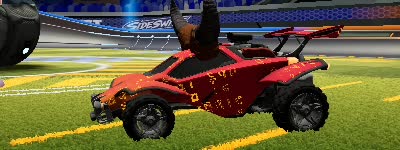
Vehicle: octane